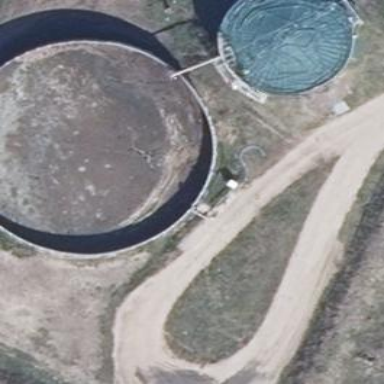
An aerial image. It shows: Storage tank that is man-made.